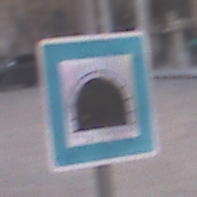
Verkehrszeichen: Tunnel
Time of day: MorningAfternoon
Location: Outdoor (Urban)
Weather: PartlyCloudy
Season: NotSpecified
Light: Natural